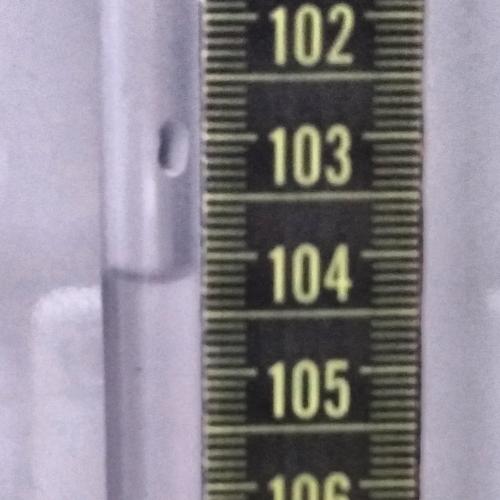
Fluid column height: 104.2 cm